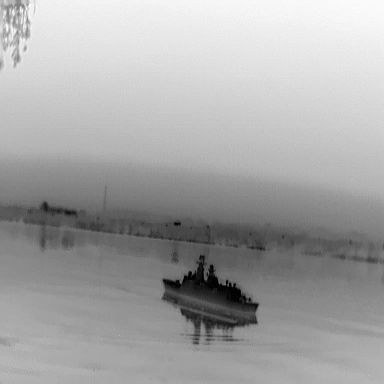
There is a warship in the infrared image.